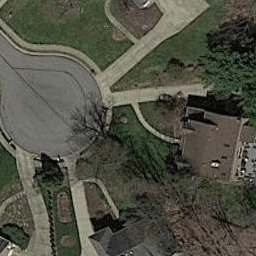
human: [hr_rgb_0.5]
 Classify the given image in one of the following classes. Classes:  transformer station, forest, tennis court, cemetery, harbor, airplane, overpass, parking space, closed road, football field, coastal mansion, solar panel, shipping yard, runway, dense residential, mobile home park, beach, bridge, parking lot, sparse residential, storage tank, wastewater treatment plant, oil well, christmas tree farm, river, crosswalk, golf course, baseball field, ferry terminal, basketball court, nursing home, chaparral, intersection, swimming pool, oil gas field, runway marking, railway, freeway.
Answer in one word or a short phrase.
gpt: closed road